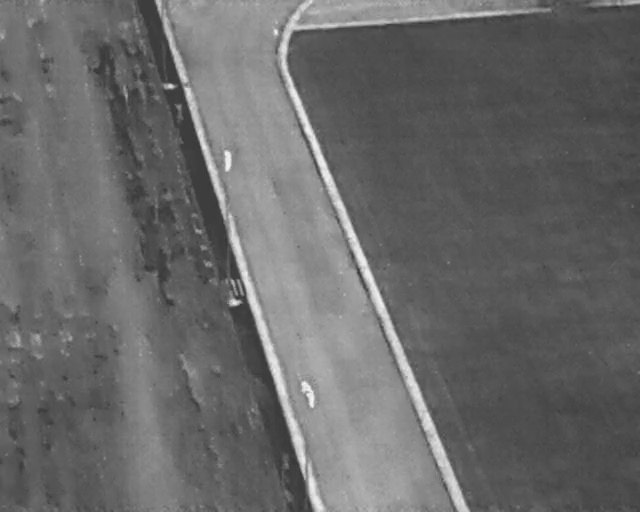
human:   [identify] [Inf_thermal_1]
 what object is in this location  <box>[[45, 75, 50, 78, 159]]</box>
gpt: <ref>1 large person at the bottom</ref>